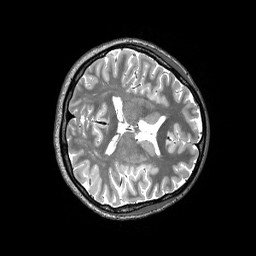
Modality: T2w
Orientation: axial
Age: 20
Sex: female
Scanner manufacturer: siemens
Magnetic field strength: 3 T
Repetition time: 3.2 s
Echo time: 0.565 s